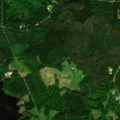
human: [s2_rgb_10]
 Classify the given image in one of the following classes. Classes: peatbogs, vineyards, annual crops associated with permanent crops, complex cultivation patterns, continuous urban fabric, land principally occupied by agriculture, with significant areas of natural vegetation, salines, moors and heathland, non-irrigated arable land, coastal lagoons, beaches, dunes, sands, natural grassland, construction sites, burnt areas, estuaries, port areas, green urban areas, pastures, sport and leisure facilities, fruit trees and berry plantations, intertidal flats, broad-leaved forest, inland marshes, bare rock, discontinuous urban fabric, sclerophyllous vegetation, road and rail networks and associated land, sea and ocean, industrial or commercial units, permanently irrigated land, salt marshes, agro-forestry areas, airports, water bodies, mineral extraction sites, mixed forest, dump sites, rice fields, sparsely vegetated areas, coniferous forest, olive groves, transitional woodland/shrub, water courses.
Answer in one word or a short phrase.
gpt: broad-leaved forest, mixed forest, water bodies